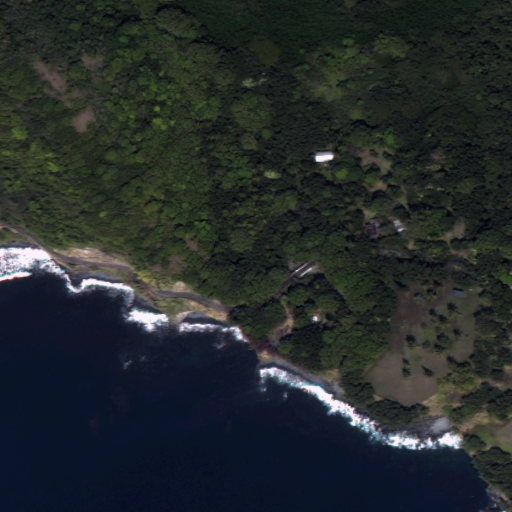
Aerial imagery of valley in Hawaii named Kukui‘ula Gulch containing only unknown